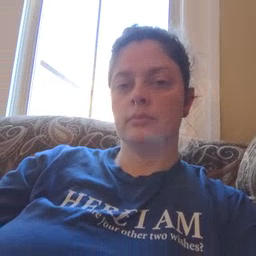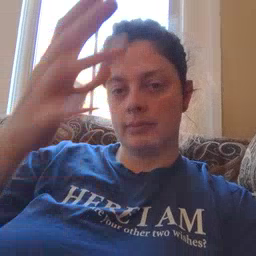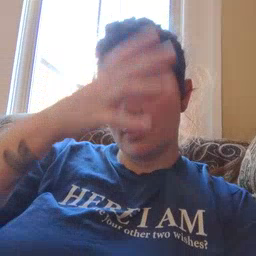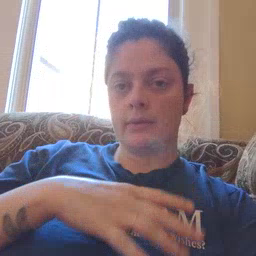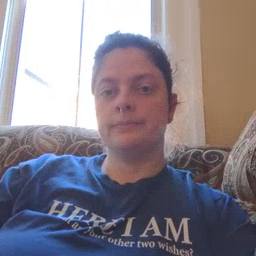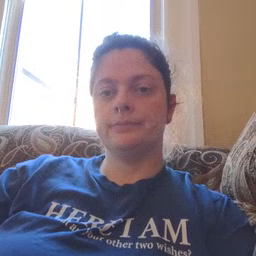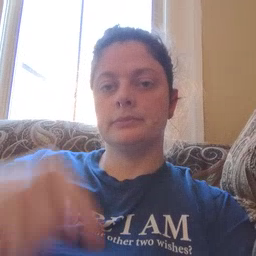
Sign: man